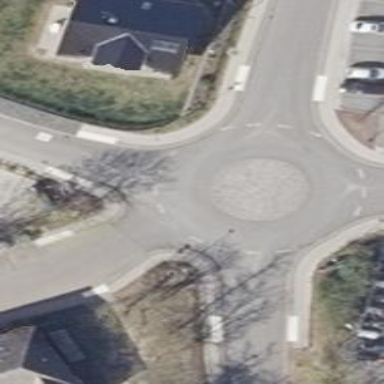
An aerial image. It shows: Residential road with asphalt surface leading to roundabout.